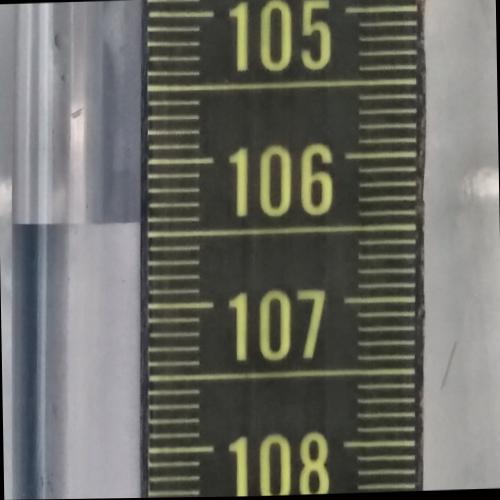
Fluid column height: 106.4 cm